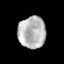
Tissue: prostate
Cell type: T cells
Senescence score: 0.2695
Nuclear area (px): 860
Mean DAPI intensity: 181.549